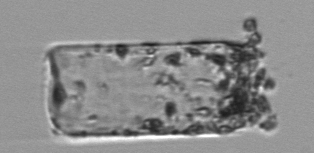
Label: Guinardia_flaccida